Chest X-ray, PA view. Patient: 54 years old, sex M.
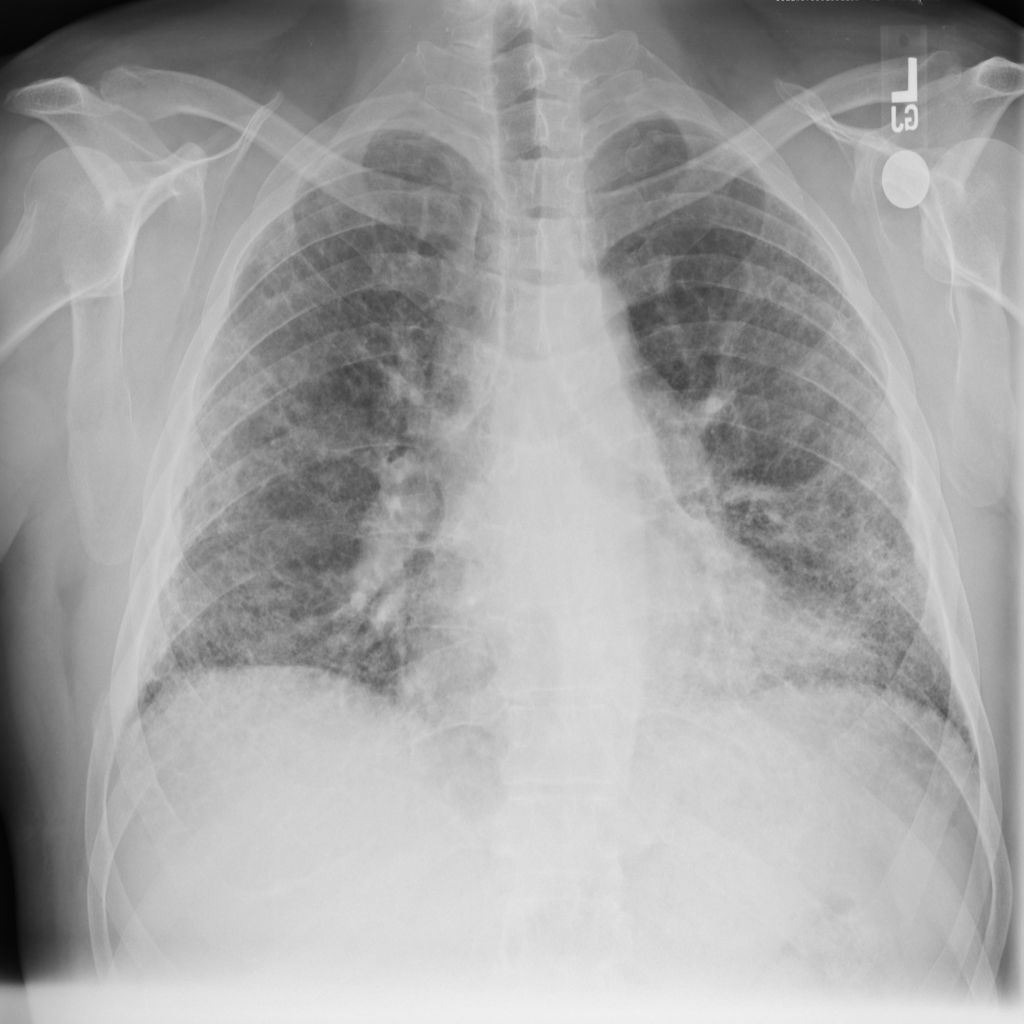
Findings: Fibrosis